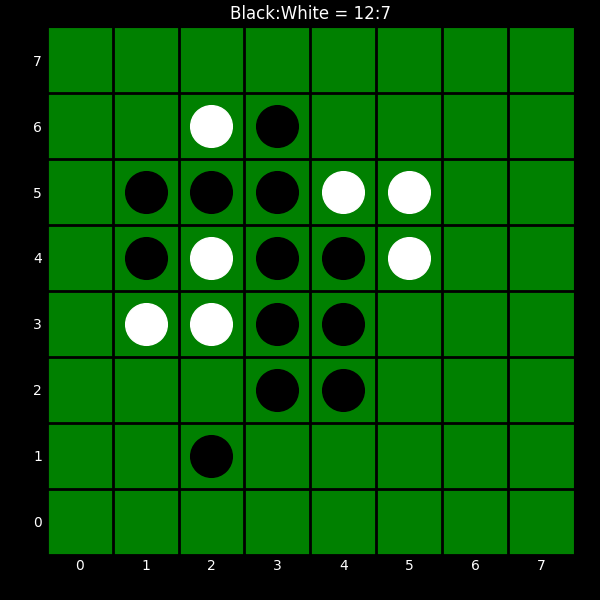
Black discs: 12
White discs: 7